Question: Similar to <URL>, but for Google Pie Charts:
How can I remove the white lines between the slices on a Google Pie Chart:

On the image above, I want to remove the white space highlighted by the green arrow.
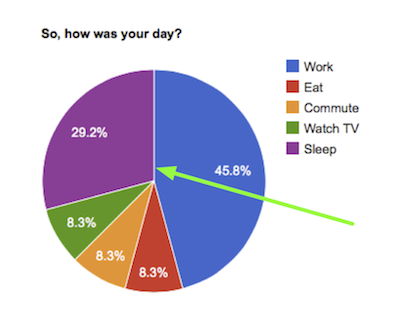
Answer: You can get rid of that gap by setting the 'pieSliceBorderColor' to '"transparent"'. Try the following on <URL>:
'''
function drawVisualization() {
// Create and populate the data table.
var data = google.visualization.arrayToDataTable([
['Task', 'Hours per Day'],
['Work', 11],
['Eat', 2],
['Commute', 2],
['Watch TV', 2],
['Sleep', 7]
]);
// Create and draw the visualization.
new google.visualization.PieChart(document.getElementById('visualization')).
draw(data, {title:"So, how was your day?", pieSliceBorderColor:"transparent"});
}
'''